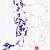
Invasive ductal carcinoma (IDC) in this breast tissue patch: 0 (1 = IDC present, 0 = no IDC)